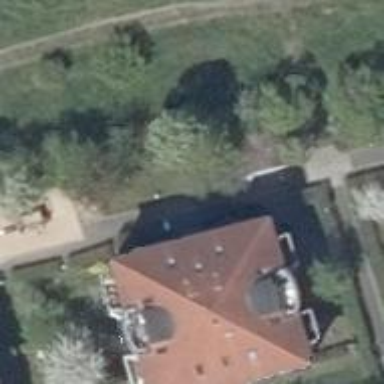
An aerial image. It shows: Residential building with apartments characterized by pyramidal roof shape.